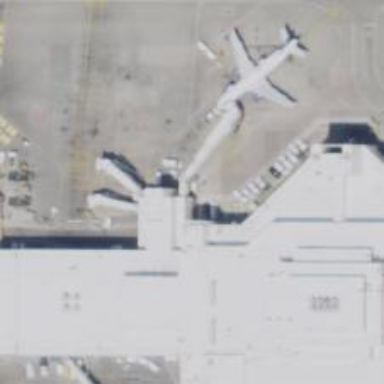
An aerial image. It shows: Airport gate.